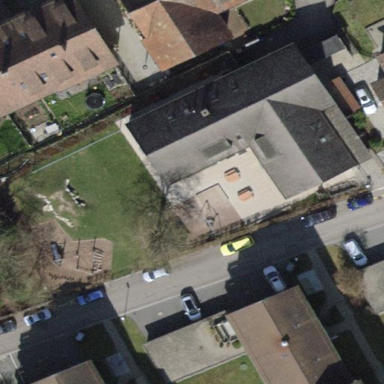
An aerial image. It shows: Kindergarten building with gabled roof.